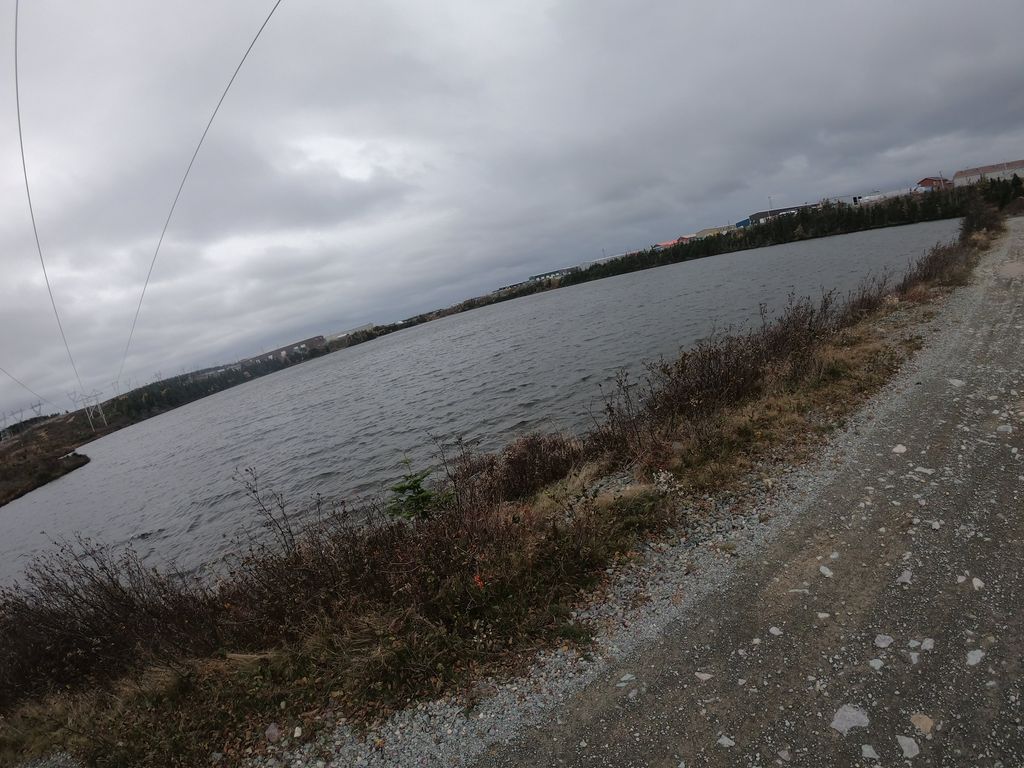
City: st_johns